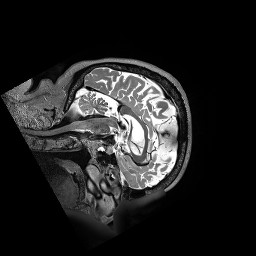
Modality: T2w
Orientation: sagittal
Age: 77
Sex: female